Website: crate-barrel
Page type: receipt
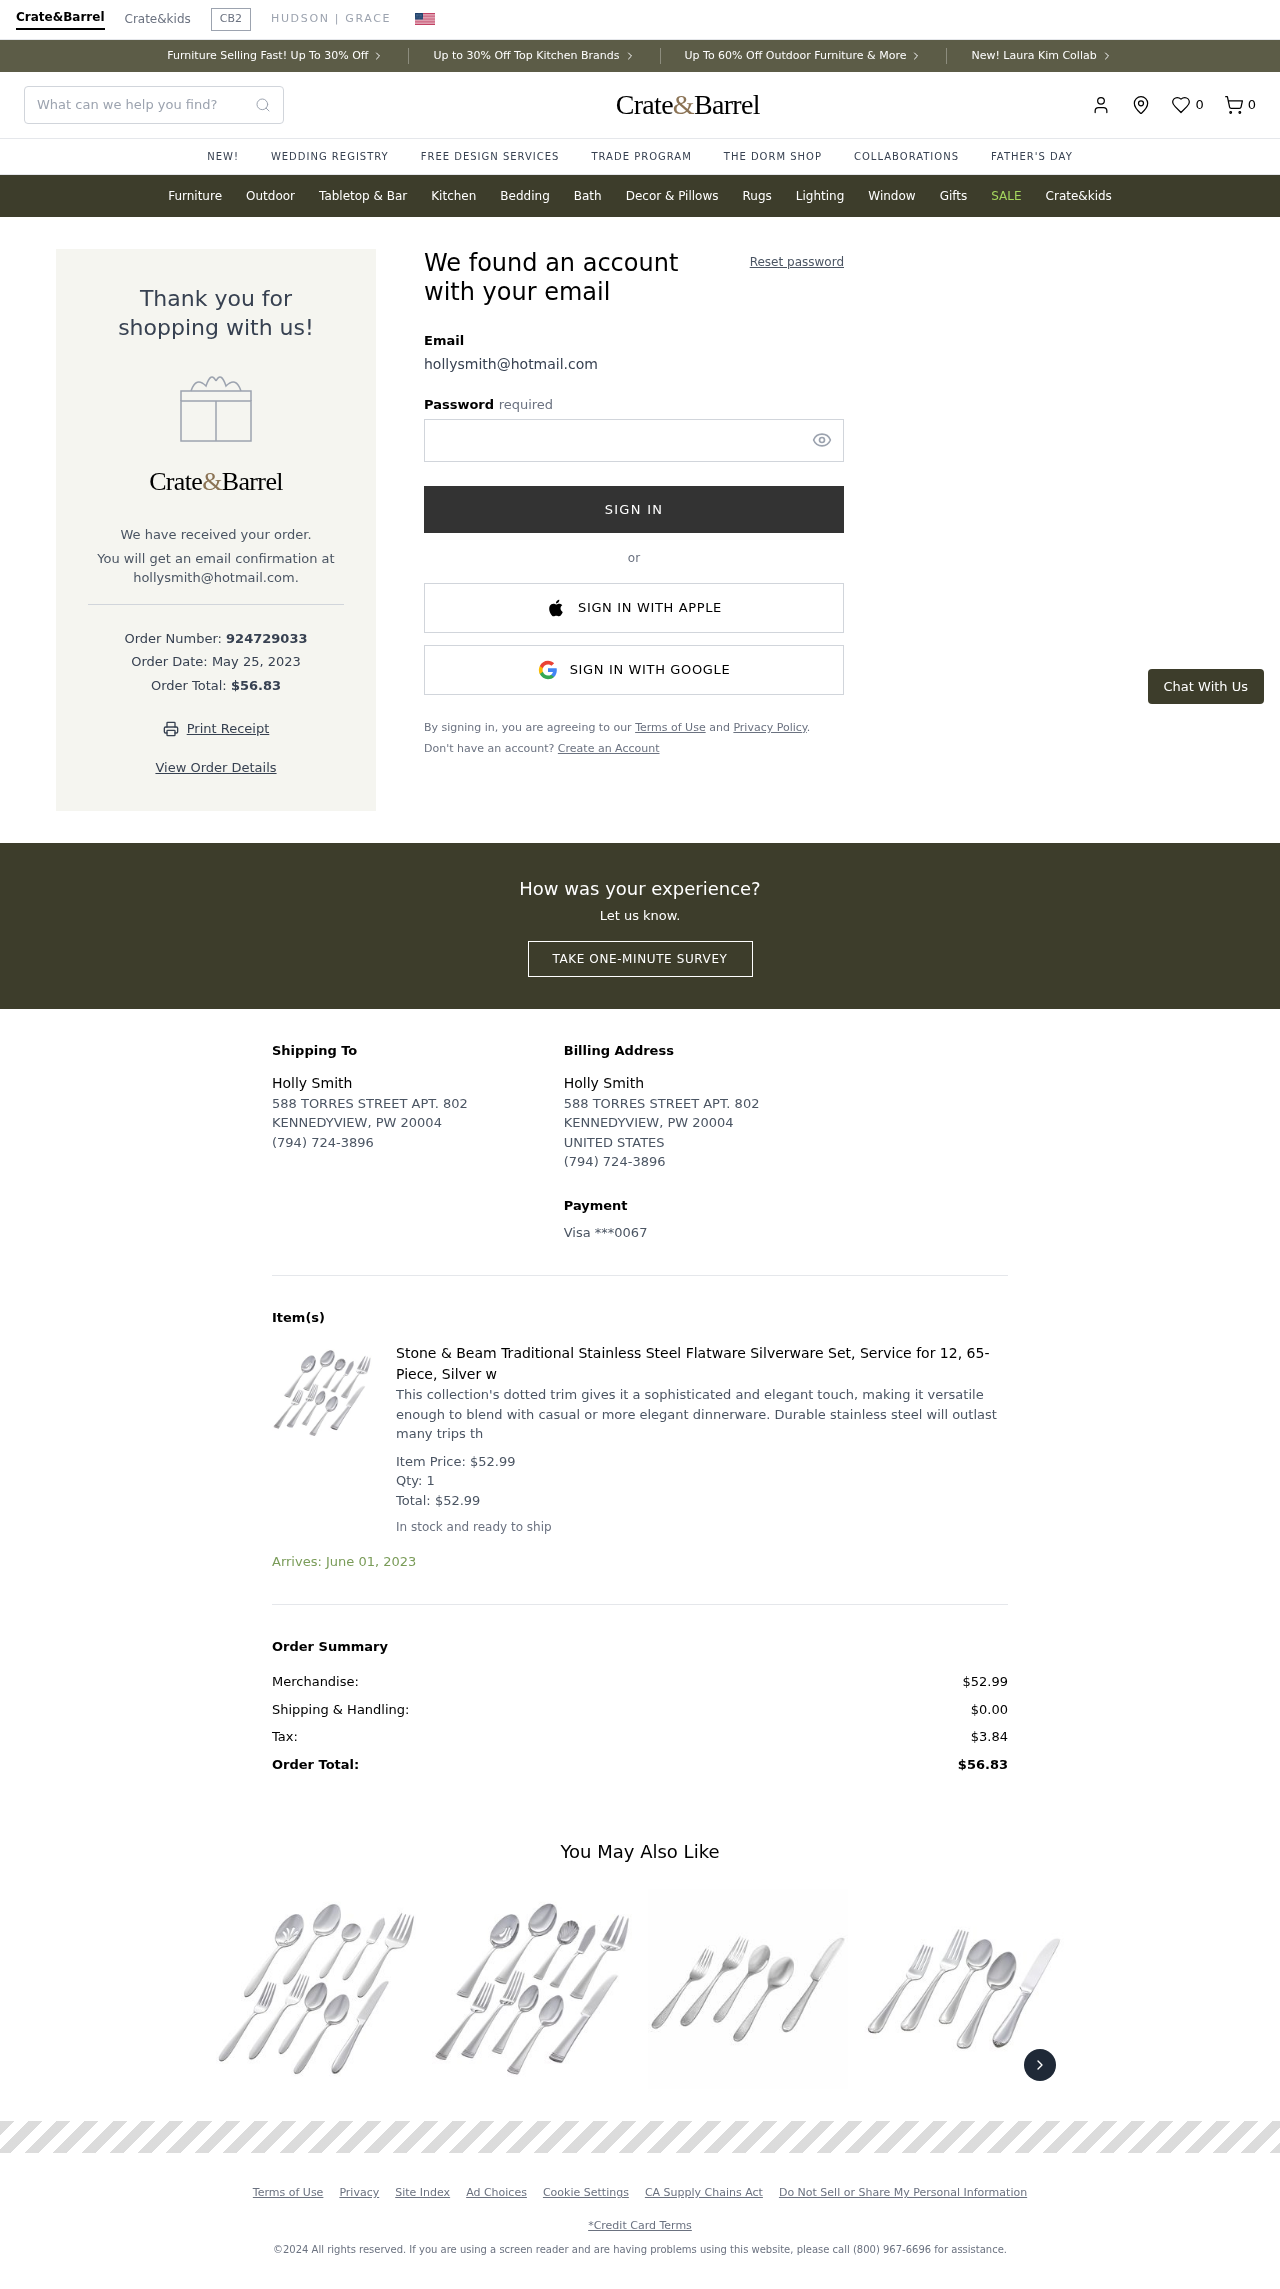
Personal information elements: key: PII_CARD_LAST4
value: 0067
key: PII_CARD_TYPE
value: Visa
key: PII_COUNTRY
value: UNITED STATES
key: PII_EMAIL
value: hollysmith@hotmail.com
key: PII_FULLNAME
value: Holly Smith
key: PII_STREET
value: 588 TORRES STREET APT. 802
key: PII_EMAIL2
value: hollysmith@hotmail.com
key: PII_CITY_STATE_ZIP
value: KENNEDYVIEW, PW 20004
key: PII_PHONE
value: (794) 724-3896
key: PII_FULLNAME2
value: Holly Smith
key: PII_STREET2
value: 588 TORRES STREET APT. 802
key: PII_POSTCODE
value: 20004
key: PII_STATE_ABBR
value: PW
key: PII_STATE
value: PW
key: PII_POSTCODE_FULL
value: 20004
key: PII_POSTCODE_NUMERIC
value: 20004
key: PII_PHONE2
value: (794) 724-3896
Product elements: key: PRODUCT1_DESC
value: This collection's dotted trim gives it a sophisticated and elegant touch, making it versatile enough to blend with casual or more elegant dinnerware. Durable stainless steel will outlast many trips th
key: PRODUCT1_NAME
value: Stone & Beam Traditional Stainless Steel Flatware Silverware Set, Service for 12, 65-Piece, Silver w
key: PRODUCT1_PRICE
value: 52.99
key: PRODUCT1_QUANTITY
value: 1
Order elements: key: ORDER_NUM_ITEMS
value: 0
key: ORDER_ID
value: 924729033
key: ORDER_DATE
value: May 25, 2023
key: ORDER_TOTAL
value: $56.83
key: ORDER_ITEM_TOTAL
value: $52.99
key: ORDER_DELIVERY_DATE
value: Arrives: June 01, 2023
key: ORDER_SUBTOTAL
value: $52.99
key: ORDER_SHIPPING_COST
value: $0.00
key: ORDER_TAX
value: $3.84
Search elements: key: HEADER_SEARCH
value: What can we help you find?
Other elements: key: FAVORITES_COUNT
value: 0